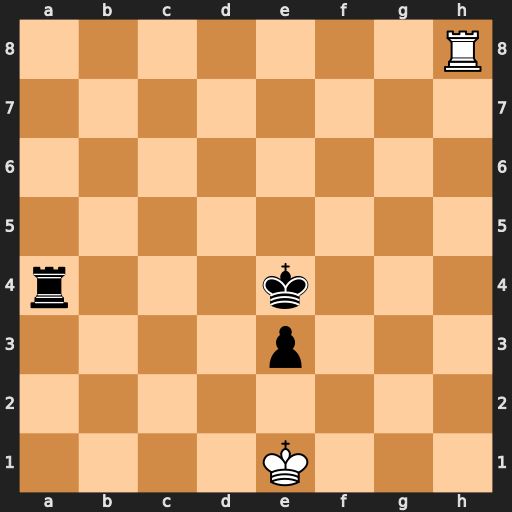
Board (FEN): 7R/8/8/8/r3k3/4p3/8/4K3
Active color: w
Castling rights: -
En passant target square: -
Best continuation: Rh4+ Kd3 Rxa4